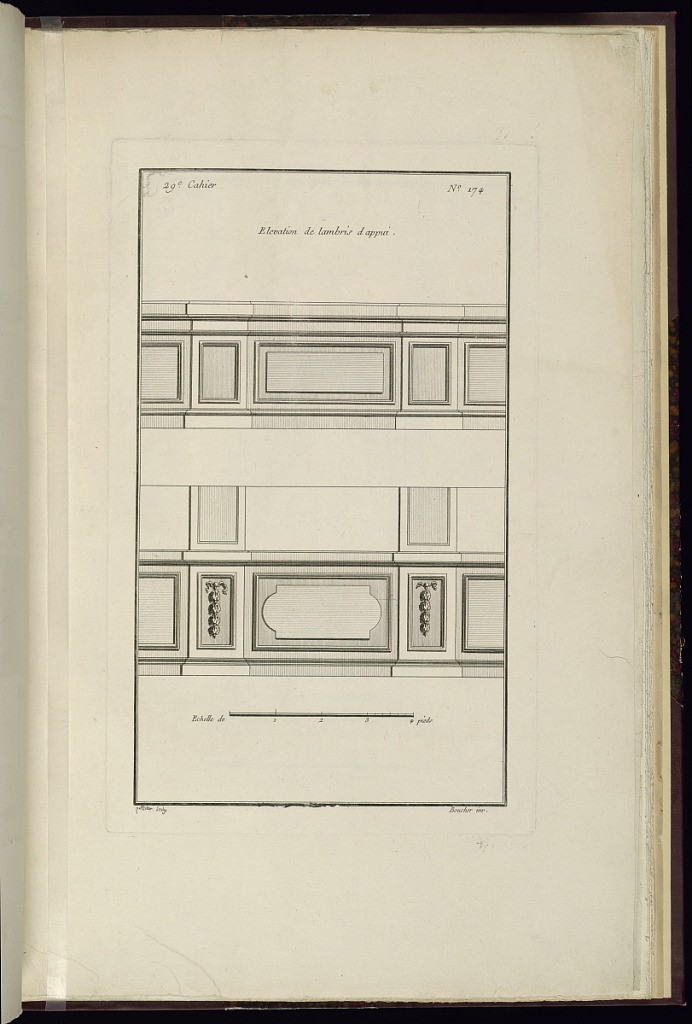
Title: Elevation de lambris d'appui
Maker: Juste-François Boucher, French, 1736 – 1782
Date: ca. 1775
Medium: Engraving on off white laid paper
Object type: Print
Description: Two designs for paneling at the base of a wall. The plate is signed.